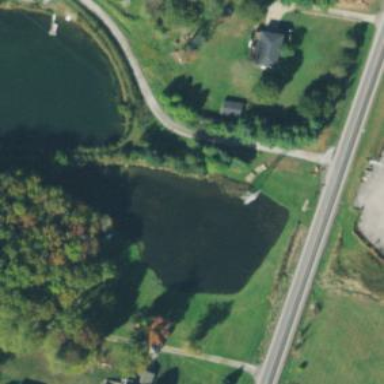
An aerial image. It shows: Pond with natural water.